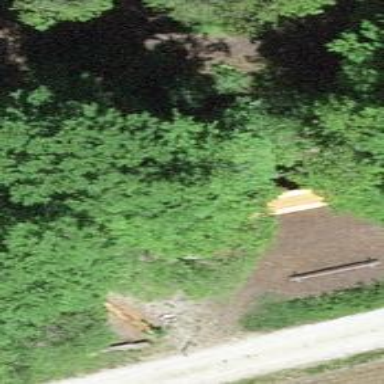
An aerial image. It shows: Picnic table located in leisure land area.